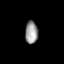
Tissue: skin
Cell type: Others
Senescence score: 0.2519
Nuclear area (px): 282
Mean DAPI intensity: 152.057